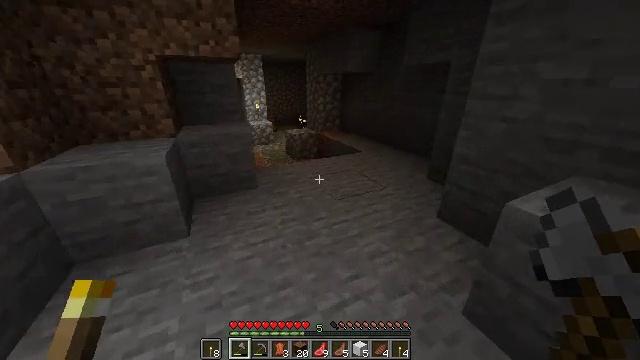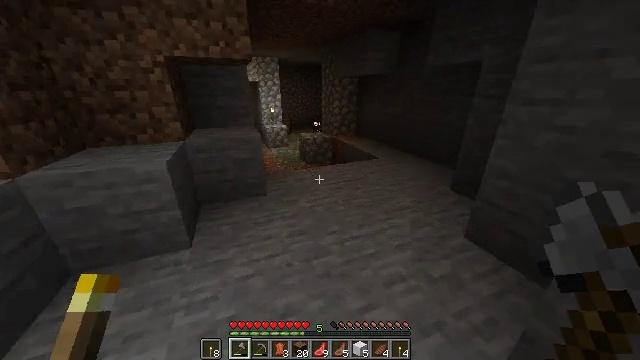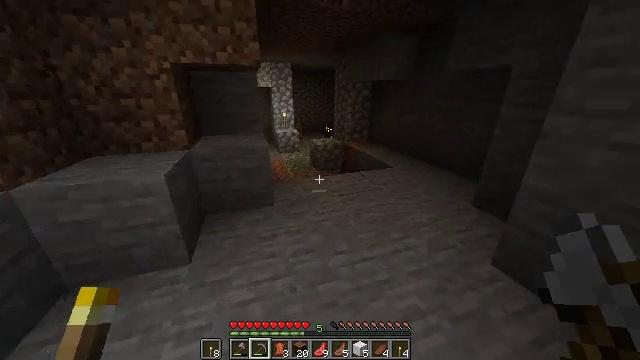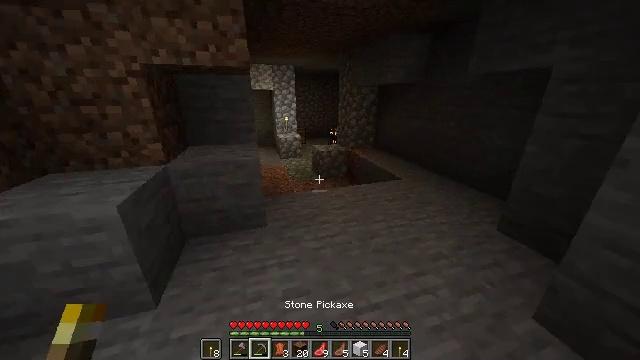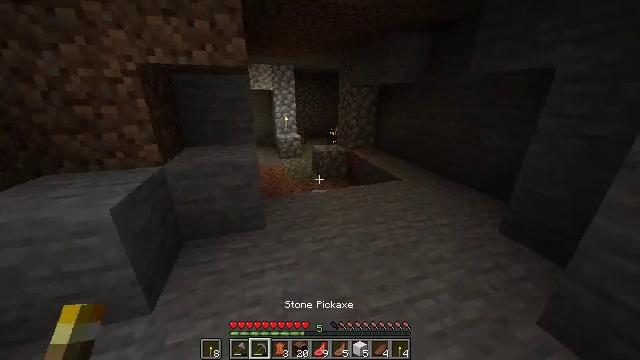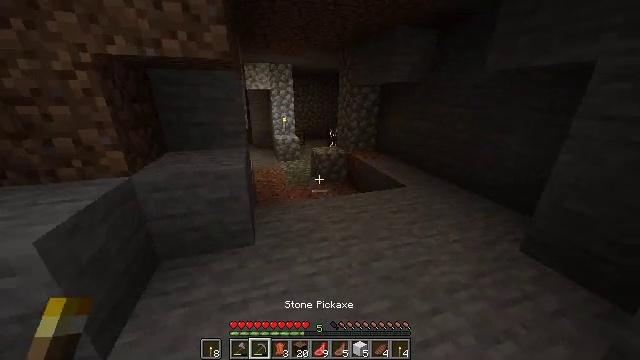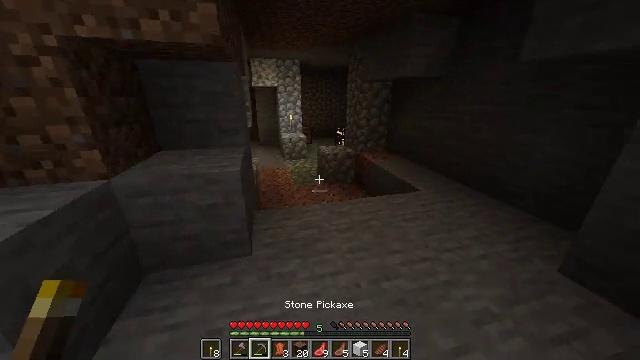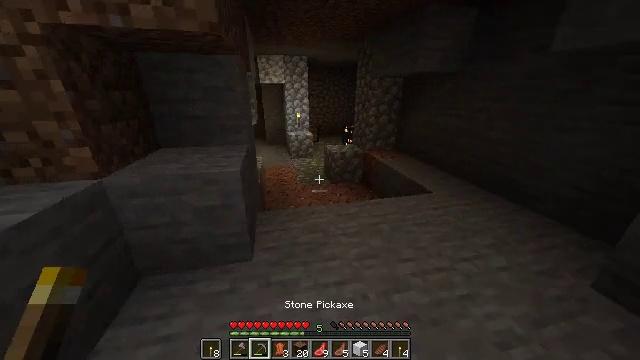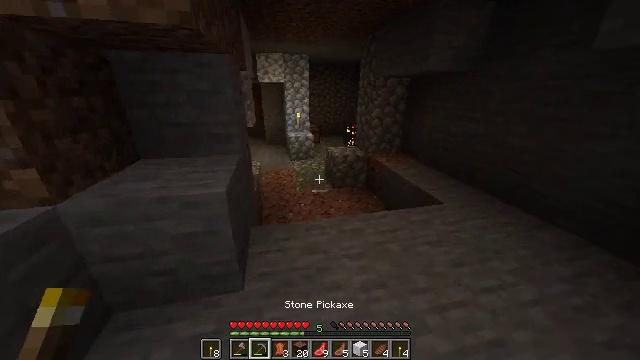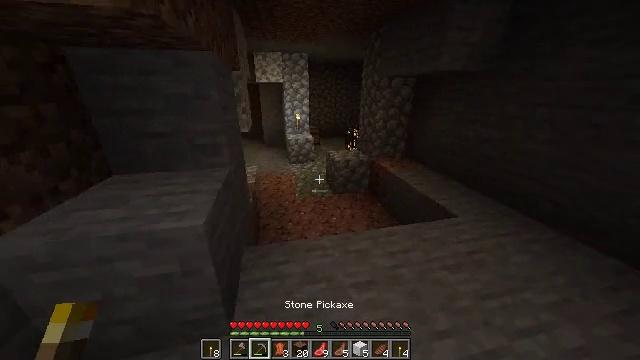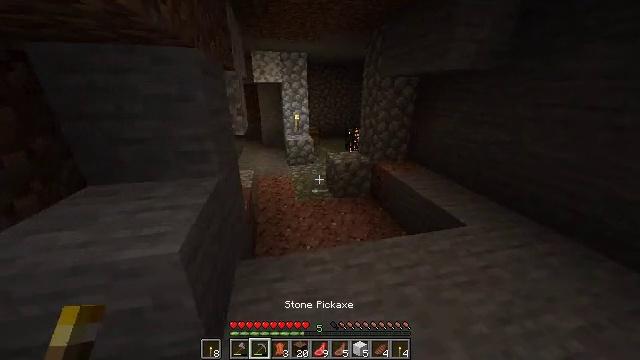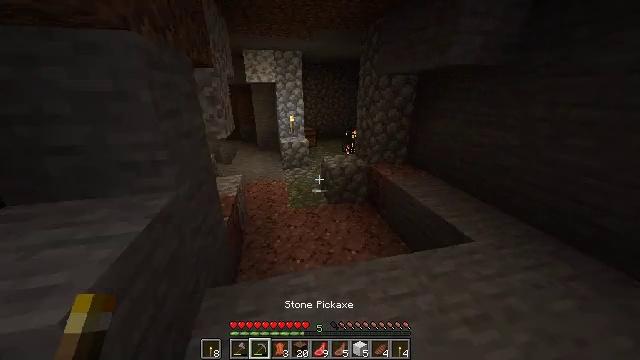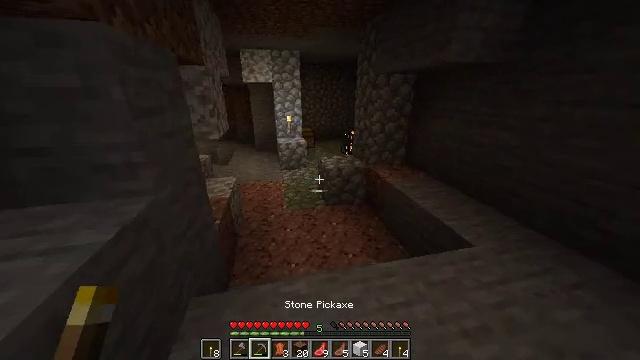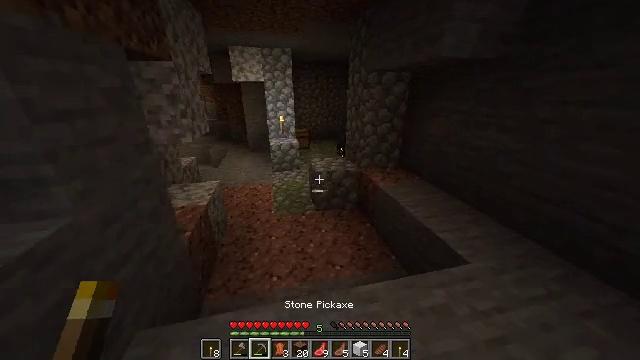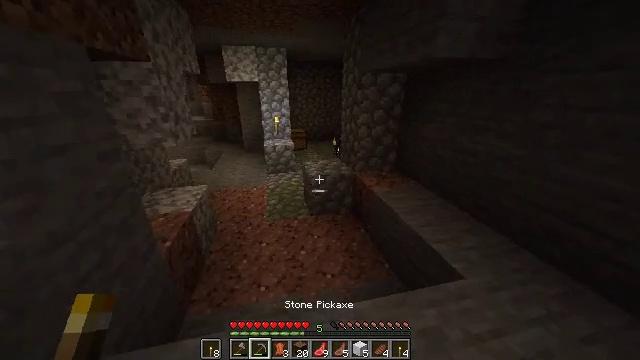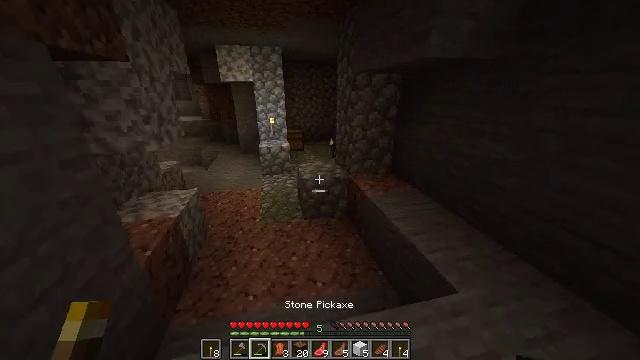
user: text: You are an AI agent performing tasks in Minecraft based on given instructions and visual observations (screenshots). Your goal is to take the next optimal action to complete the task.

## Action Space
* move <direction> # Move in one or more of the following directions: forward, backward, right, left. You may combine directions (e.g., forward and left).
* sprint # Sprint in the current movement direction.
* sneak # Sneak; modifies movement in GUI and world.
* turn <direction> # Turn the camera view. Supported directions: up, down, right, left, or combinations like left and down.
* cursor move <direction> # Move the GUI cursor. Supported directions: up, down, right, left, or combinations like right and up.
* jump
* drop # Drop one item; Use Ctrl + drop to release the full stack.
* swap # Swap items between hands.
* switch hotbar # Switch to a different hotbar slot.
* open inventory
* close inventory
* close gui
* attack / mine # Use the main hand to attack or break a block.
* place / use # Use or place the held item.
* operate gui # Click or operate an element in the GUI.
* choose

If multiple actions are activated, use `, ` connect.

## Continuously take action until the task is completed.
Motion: motion action
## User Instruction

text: Break the mob spawner.
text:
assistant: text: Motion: move forward, turn left
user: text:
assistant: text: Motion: move forward, turn left and up, switch to hotbar 2
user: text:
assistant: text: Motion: move forward, turn left, switch to hotbar 2
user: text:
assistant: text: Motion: move forward, switch to hotbar 2
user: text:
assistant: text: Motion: move forward
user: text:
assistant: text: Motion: move forward, turn left
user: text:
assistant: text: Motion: move forward, turn left
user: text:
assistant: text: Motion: move forward
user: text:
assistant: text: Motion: move forward
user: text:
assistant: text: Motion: move forward and move right
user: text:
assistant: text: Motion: move forward and move right, sprint
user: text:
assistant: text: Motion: move forward and move right, sprint
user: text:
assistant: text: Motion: move forward and move right, sprint
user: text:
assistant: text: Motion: move forward and move right, sprint
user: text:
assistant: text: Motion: move forward and move right, sprint
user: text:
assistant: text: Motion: move forward, sprint
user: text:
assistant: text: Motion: move forward, sprint, turn left
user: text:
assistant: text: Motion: move forward, sprint, turn left
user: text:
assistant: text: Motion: move forward and move left, sprint, turn left
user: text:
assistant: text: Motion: move forward and move left, sprint
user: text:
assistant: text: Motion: move forward and move left, sprint
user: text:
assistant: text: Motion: move forward and move left, sprint
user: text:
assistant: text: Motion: move forward and move left, sprint, turn right and up
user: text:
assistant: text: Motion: move forward, sprint, turn right
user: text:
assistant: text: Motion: move forward, sprint, turn right
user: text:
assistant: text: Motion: move forward, sprint, turn right
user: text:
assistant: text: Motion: move forward, sprint
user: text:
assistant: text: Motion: move forward, sprint
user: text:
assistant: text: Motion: move forward, sprint, jump
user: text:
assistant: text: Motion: move forward, sprint, jump